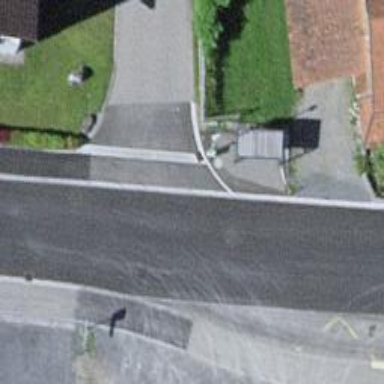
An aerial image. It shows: Bus stop with sheltered platform for public transport.